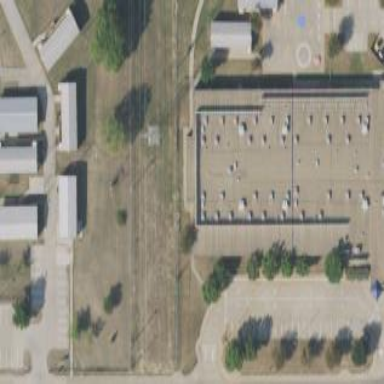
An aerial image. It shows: School building.